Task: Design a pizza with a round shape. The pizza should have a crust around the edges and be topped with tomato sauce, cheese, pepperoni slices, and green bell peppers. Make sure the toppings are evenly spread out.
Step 557:
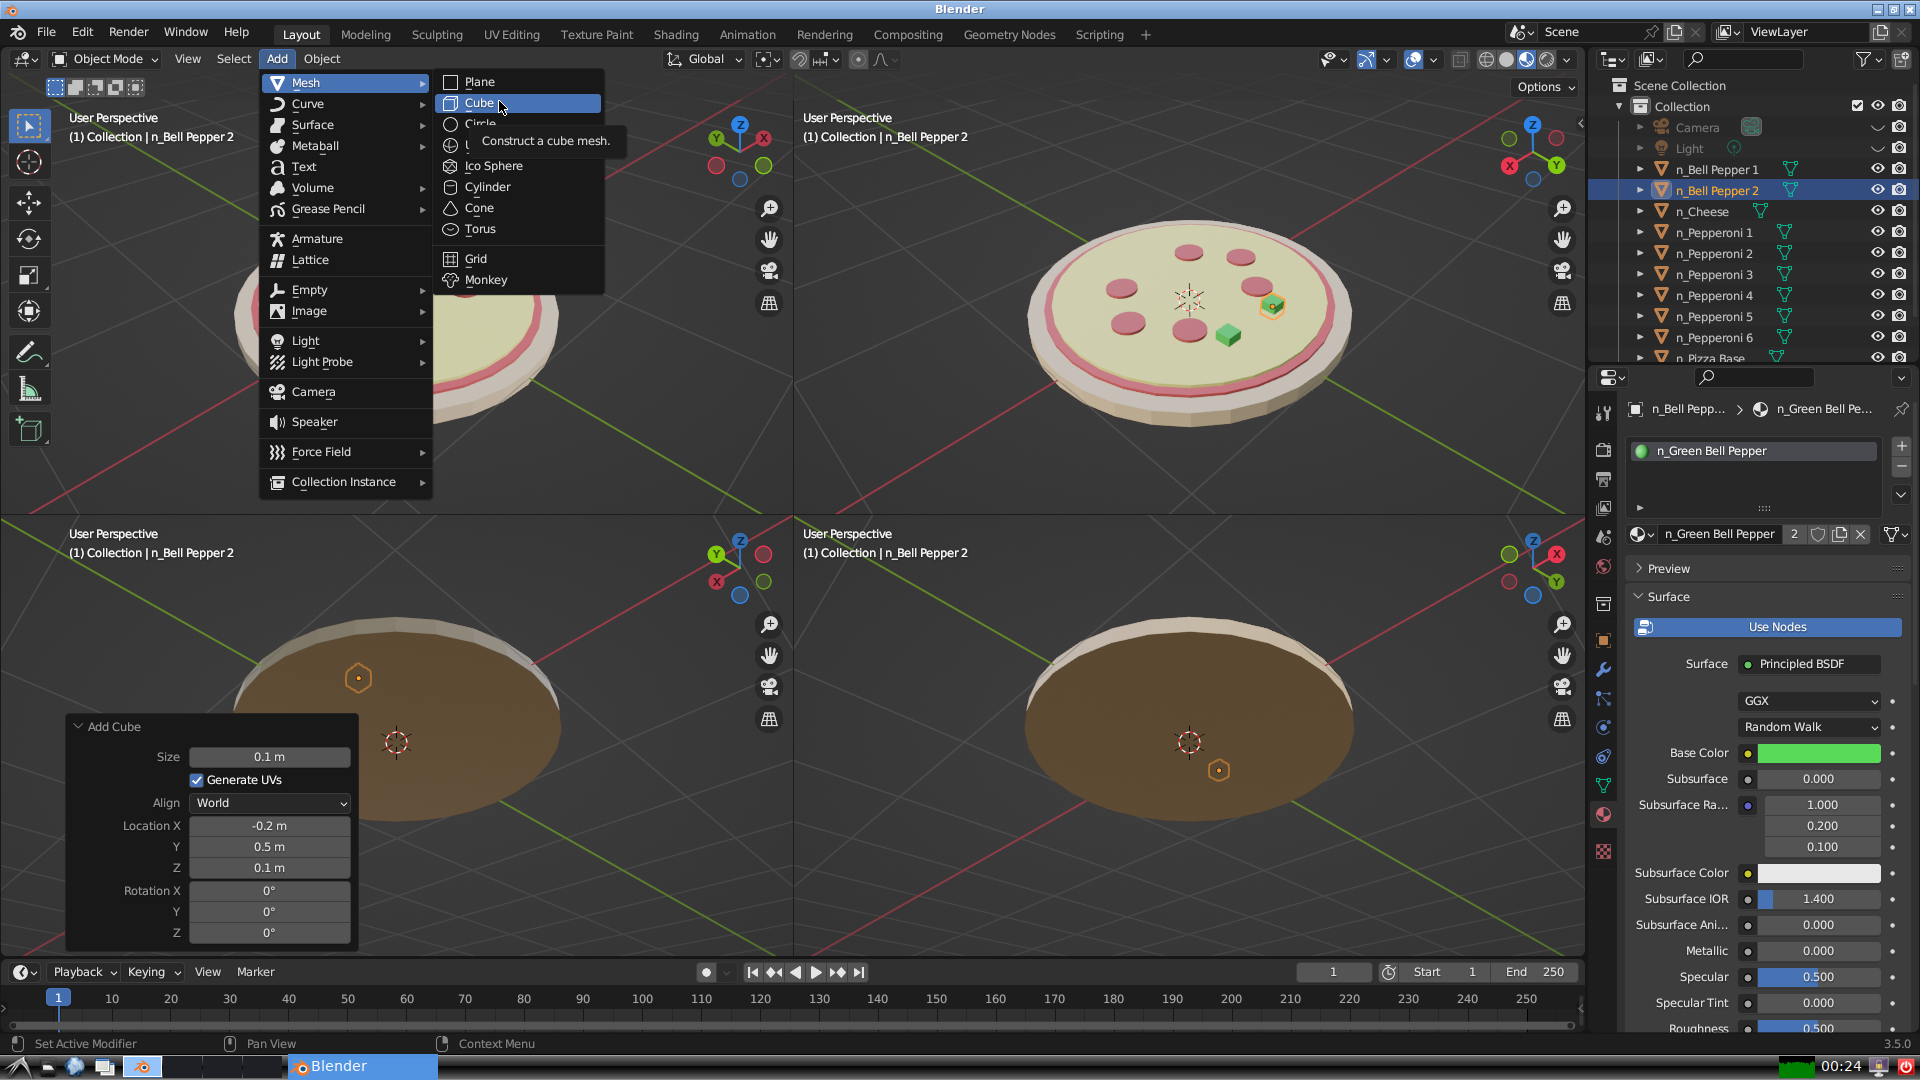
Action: click: no